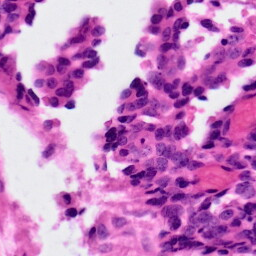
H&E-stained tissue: Ovarian